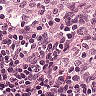
Metastatic tissue present: no